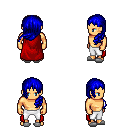
a pixel art fantasy rpg character, male body template, human, tanned skin, red cape, white pants, blue left-swept hairstyle, white slippers, four views (front, back, left, right), 2x2 character sprite sheet, small pixel art, hard edges, no anti-aliasing